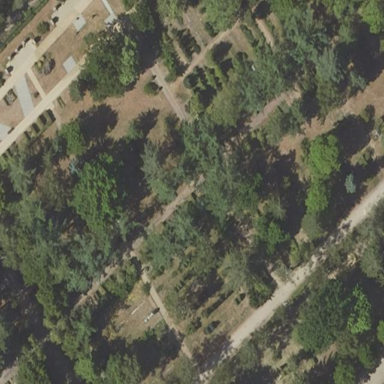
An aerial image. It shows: Graveyard.